Question: I am using Windows 7 and Google Chrome and I can see all these icons:
'''
♥️ ♠️ ✈️
☺️
✔️ ✖️ ♂️ ♀️
☢️ ✡️ ☯️
'''
But when I try to rename a bookmark in Google Chrome this icon works: '♥️'
but this not: ''
Instead of displaying the star, I just see a longish rectangle:

Does anybody knows why?
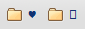
Answer: The font used in the GUI does not contain this glyph, so it just displays a placeholder.